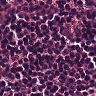
Metastatic tissue present: no